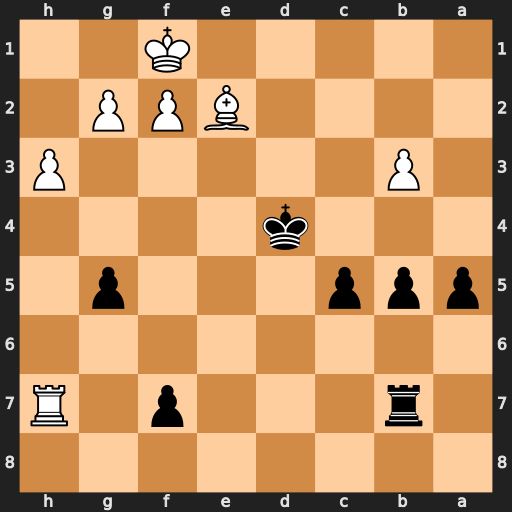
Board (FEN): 8/1r3p1R/8/ppp3p1/3k4/1P5P/4BPP1/5K2
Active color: b
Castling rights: -
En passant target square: -
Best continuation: a4 bxa4 bxa4